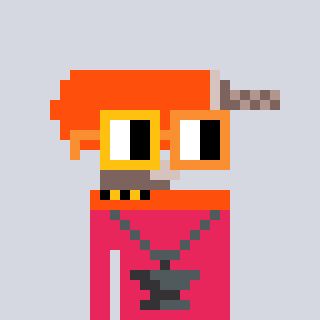
a pixel art character with square yellow and orange glasses, a drill-shaped head and a redpinkish-colored body on a cool background